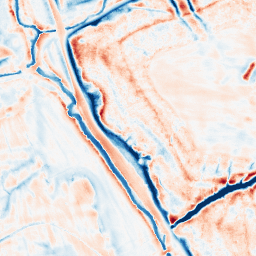
Category: edge_preserving
Decomposition family: bilateral
Decomposition parameters: d: 21
sigma_color: 150
sigma_space: 100
Upsampling method: quartic
Upsampling parameters: scale: 8
Upsampling scale: 8